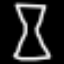
Label: hourglass